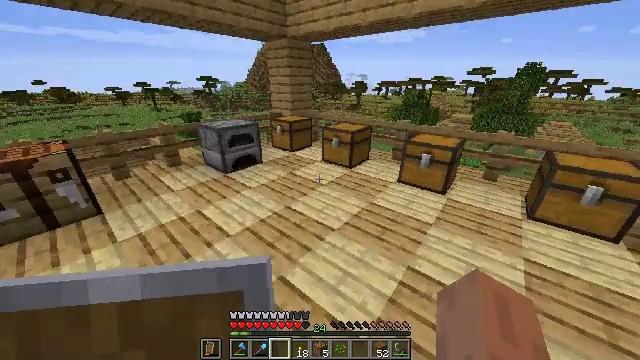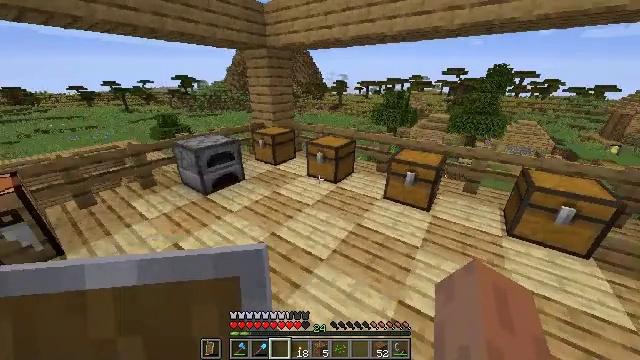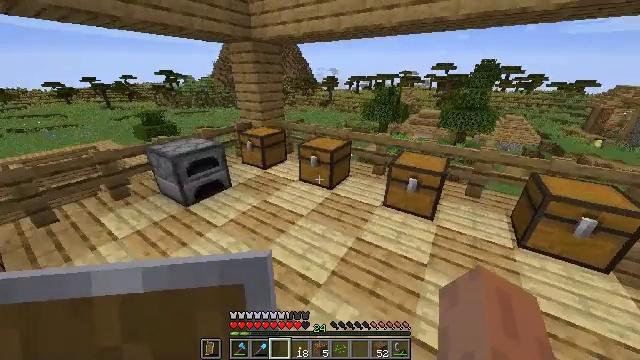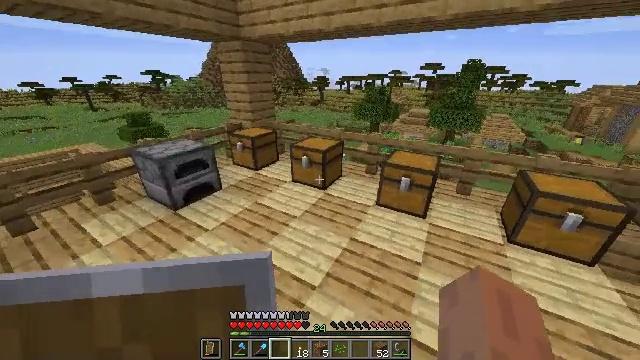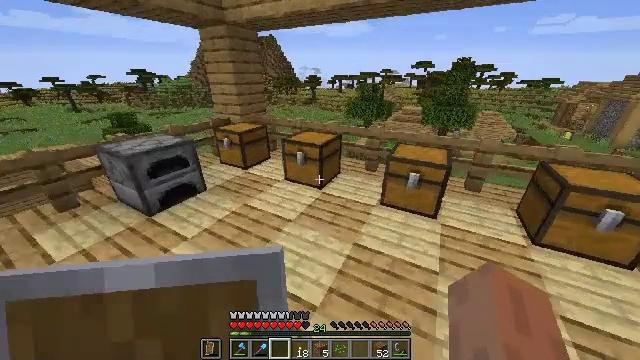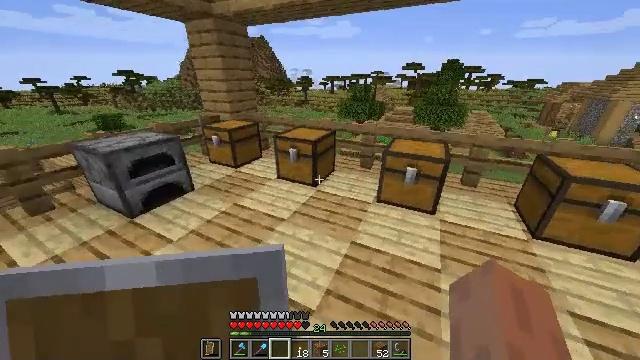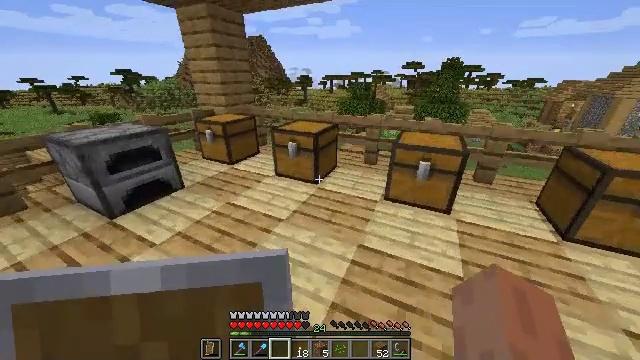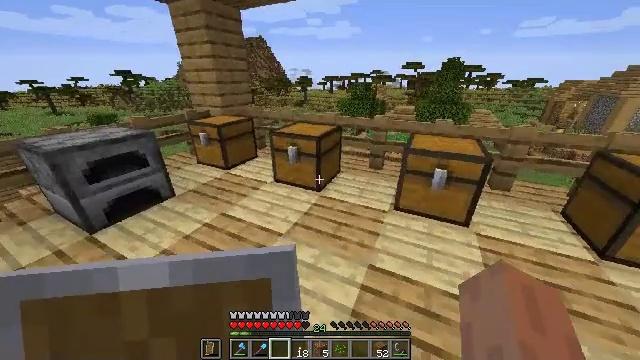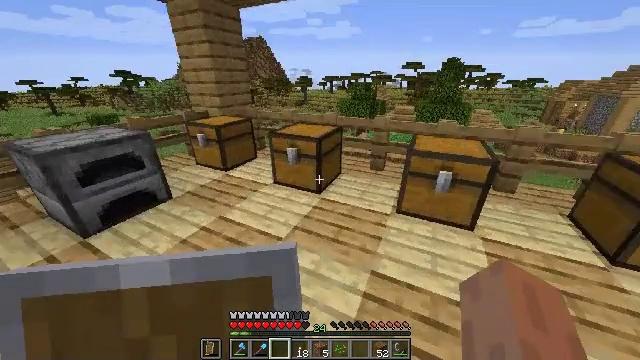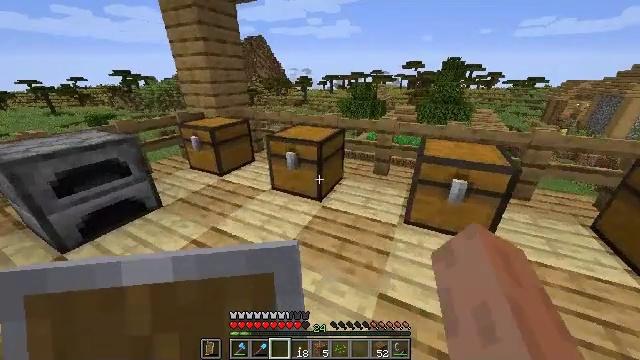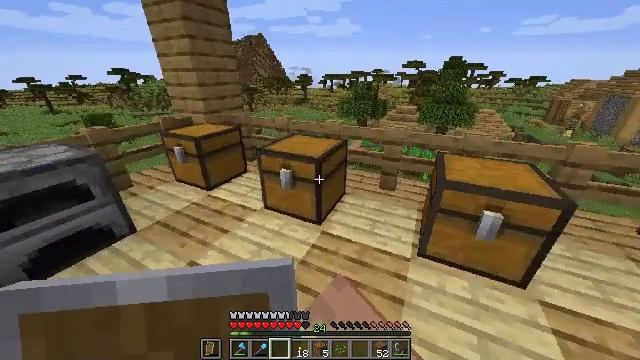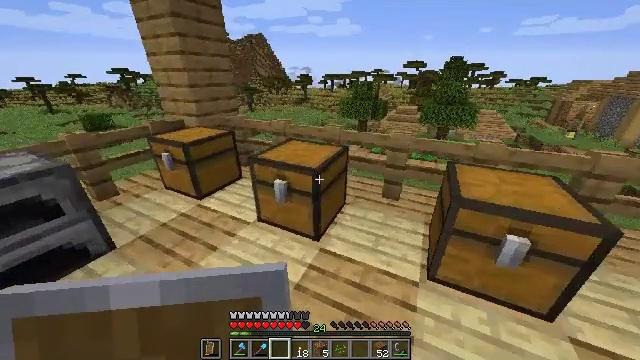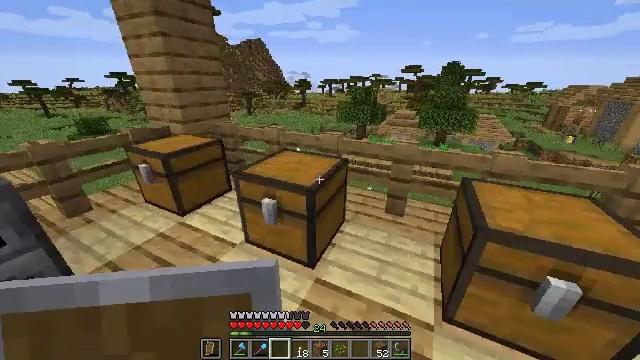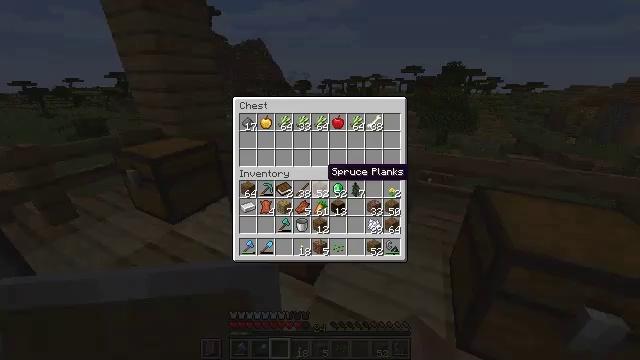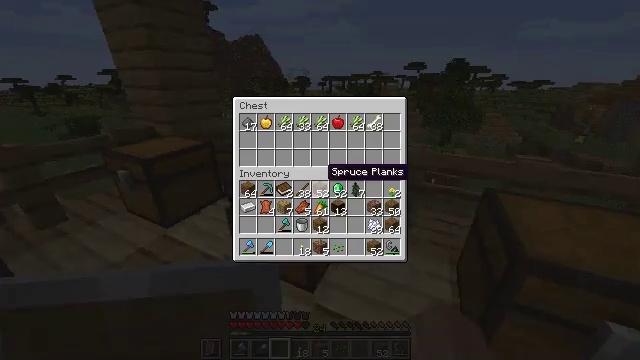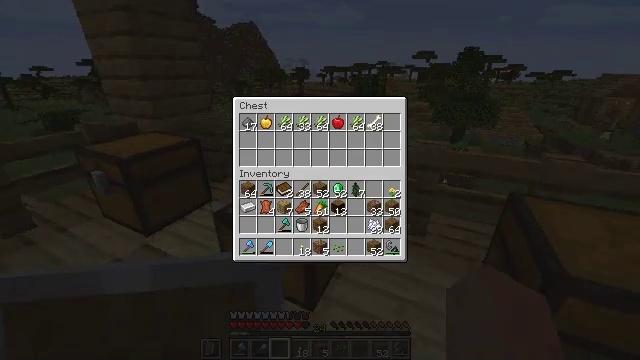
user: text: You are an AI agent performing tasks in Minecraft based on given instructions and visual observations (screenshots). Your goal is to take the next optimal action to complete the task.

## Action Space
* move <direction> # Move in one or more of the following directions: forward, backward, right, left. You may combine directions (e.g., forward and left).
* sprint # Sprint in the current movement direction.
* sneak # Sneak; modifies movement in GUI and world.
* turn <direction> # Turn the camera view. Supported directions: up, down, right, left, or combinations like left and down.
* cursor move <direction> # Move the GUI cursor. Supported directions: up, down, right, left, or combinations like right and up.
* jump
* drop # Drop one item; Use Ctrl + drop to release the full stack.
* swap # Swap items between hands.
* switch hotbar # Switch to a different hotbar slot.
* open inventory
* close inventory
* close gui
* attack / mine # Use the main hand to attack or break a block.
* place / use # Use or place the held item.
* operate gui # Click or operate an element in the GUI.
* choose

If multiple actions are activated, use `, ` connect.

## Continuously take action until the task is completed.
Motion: motion action
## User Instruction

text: Remove a dirt block from the inventory.
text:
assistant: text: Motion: move forward, sprint, turn right
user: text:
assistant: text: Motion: move forward, sprint, turn right
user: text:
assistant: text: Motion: move forward, sprint, turn right
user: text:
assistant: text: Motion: move forward, sprint, turn right
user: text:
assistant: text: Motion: move forward, sprint, turn right
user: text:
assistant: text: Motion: move forward, sprint
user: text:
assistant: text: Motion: move forward, sprint
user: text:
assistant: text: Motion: move forward, sprint, use / place
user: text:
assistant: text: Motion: move forward, sprint, use / place
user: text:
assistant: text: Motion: move forward, sprint, use / place
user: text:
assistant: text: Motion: move forward
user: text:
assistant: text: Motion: move forward
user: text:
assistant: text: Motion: open gui
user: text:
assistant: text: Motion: no_op
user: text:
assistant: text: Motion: no_op
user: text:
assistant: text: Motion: no_op
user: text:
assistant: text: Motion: no_op
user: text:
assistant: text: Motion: no_op
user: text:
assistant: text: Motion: cursor move right
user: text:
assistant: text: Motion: no_op
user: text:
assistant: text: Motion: no_op
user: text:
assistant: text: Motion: cursor move right
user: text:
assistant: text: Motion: cursor move right
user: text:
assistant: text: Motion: cursor move down
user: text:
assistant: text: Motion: cursor move down
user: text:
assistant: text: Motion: no_op
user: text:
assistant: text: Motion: cursor move down
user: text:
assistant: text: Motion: sneak
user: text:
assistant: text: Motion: sneak
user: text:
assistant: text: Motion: sneak